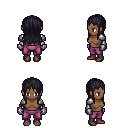
a pixel art fantasy rpg character, female body template, human, dark skin, steel arm armor, magenta pants, raven unkempt hairstyle, metal gloves, maroon shoes, four views (front, back, left, right), 2x2 character sprite sheet, small pixel art, hard edges, no anti-aliasing